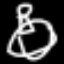
Label: hourglass